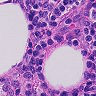
Metastatic tissue present: no